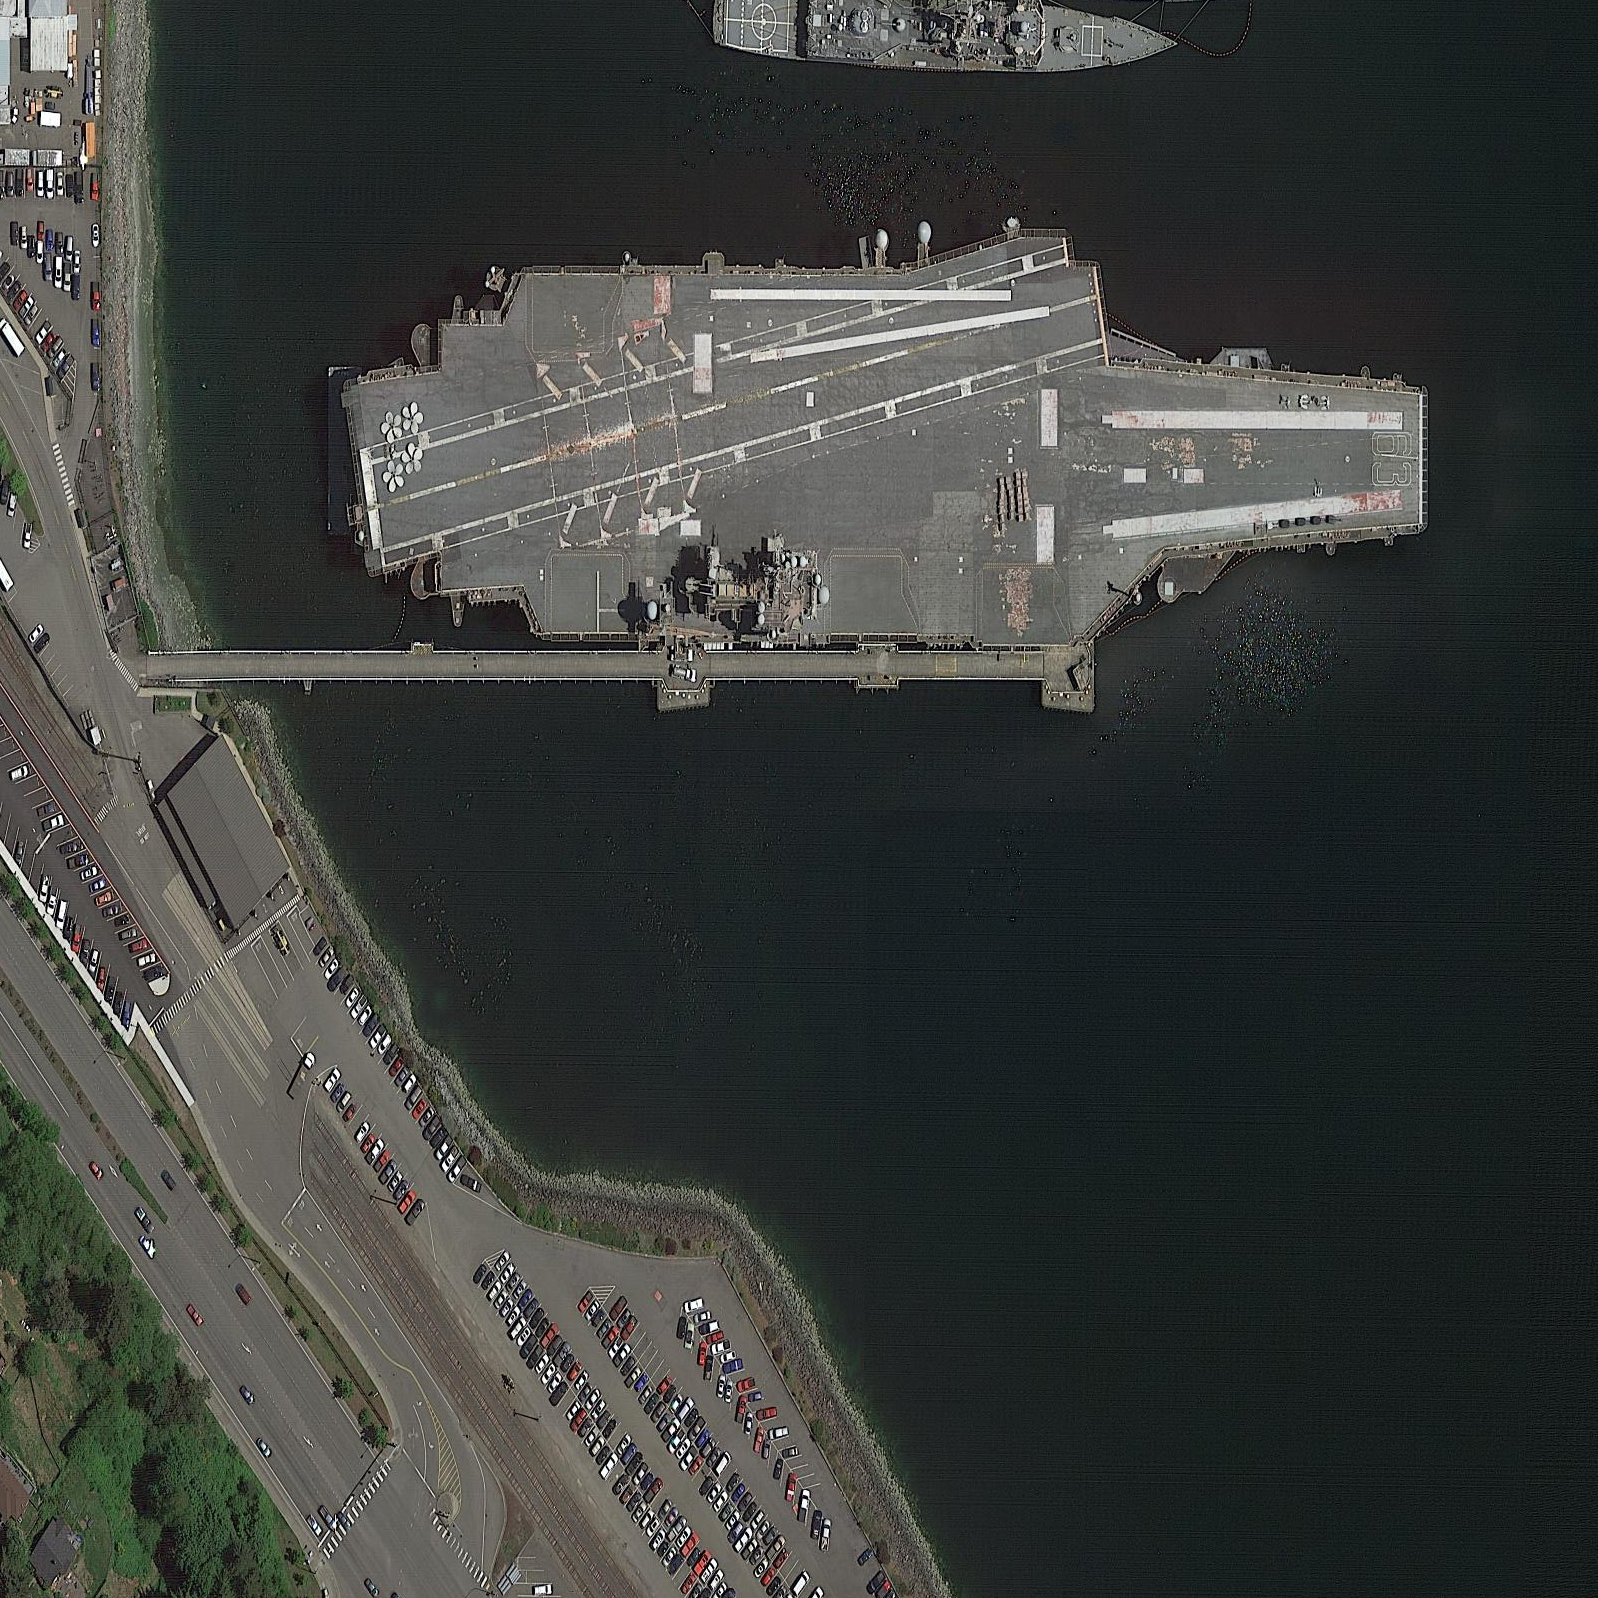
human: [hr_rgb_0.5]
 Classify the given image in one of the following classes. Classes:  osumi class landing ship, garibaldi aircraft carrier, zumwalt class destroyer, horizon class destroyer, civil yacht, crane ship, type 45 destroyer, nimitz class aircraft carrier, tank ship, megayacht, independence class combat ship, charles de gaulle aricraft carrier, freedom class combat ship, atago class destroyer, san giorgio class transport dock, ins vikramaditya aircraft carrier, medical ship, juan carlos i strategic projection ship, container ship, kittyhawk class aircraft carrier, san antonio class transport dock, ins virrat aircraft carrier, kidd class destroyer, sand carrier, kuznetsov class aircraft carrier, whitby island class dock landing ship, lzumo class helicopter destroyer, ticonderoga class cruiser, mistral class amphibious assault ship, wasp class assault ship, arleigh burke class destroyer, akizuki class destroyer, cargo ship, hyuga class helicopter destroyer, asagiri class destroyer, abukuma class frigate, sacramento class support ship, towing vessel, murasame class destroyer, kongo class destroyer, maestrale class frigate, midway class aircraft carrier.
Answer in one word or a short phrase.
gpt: KittyHawk class aircraft carrier